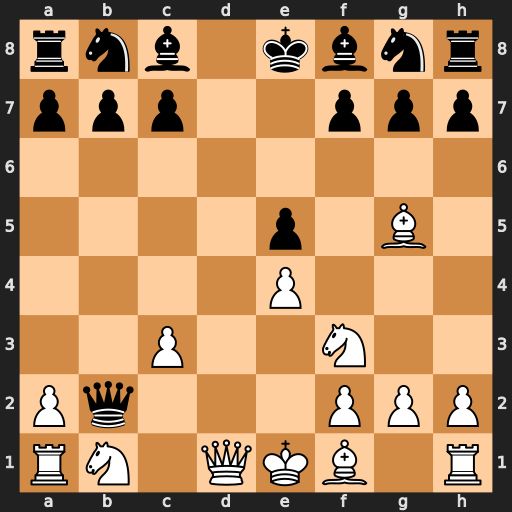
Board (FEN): rnb1kbnr/ppp2ppp/8/4p1B1/4P3/2P2N2/Pq3PPP/RN1QKB1R
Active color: w
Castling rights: KQkq
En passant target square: -
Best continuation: Qd8#